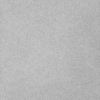
Label: dusty